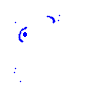
Particle: kaon